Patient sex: M
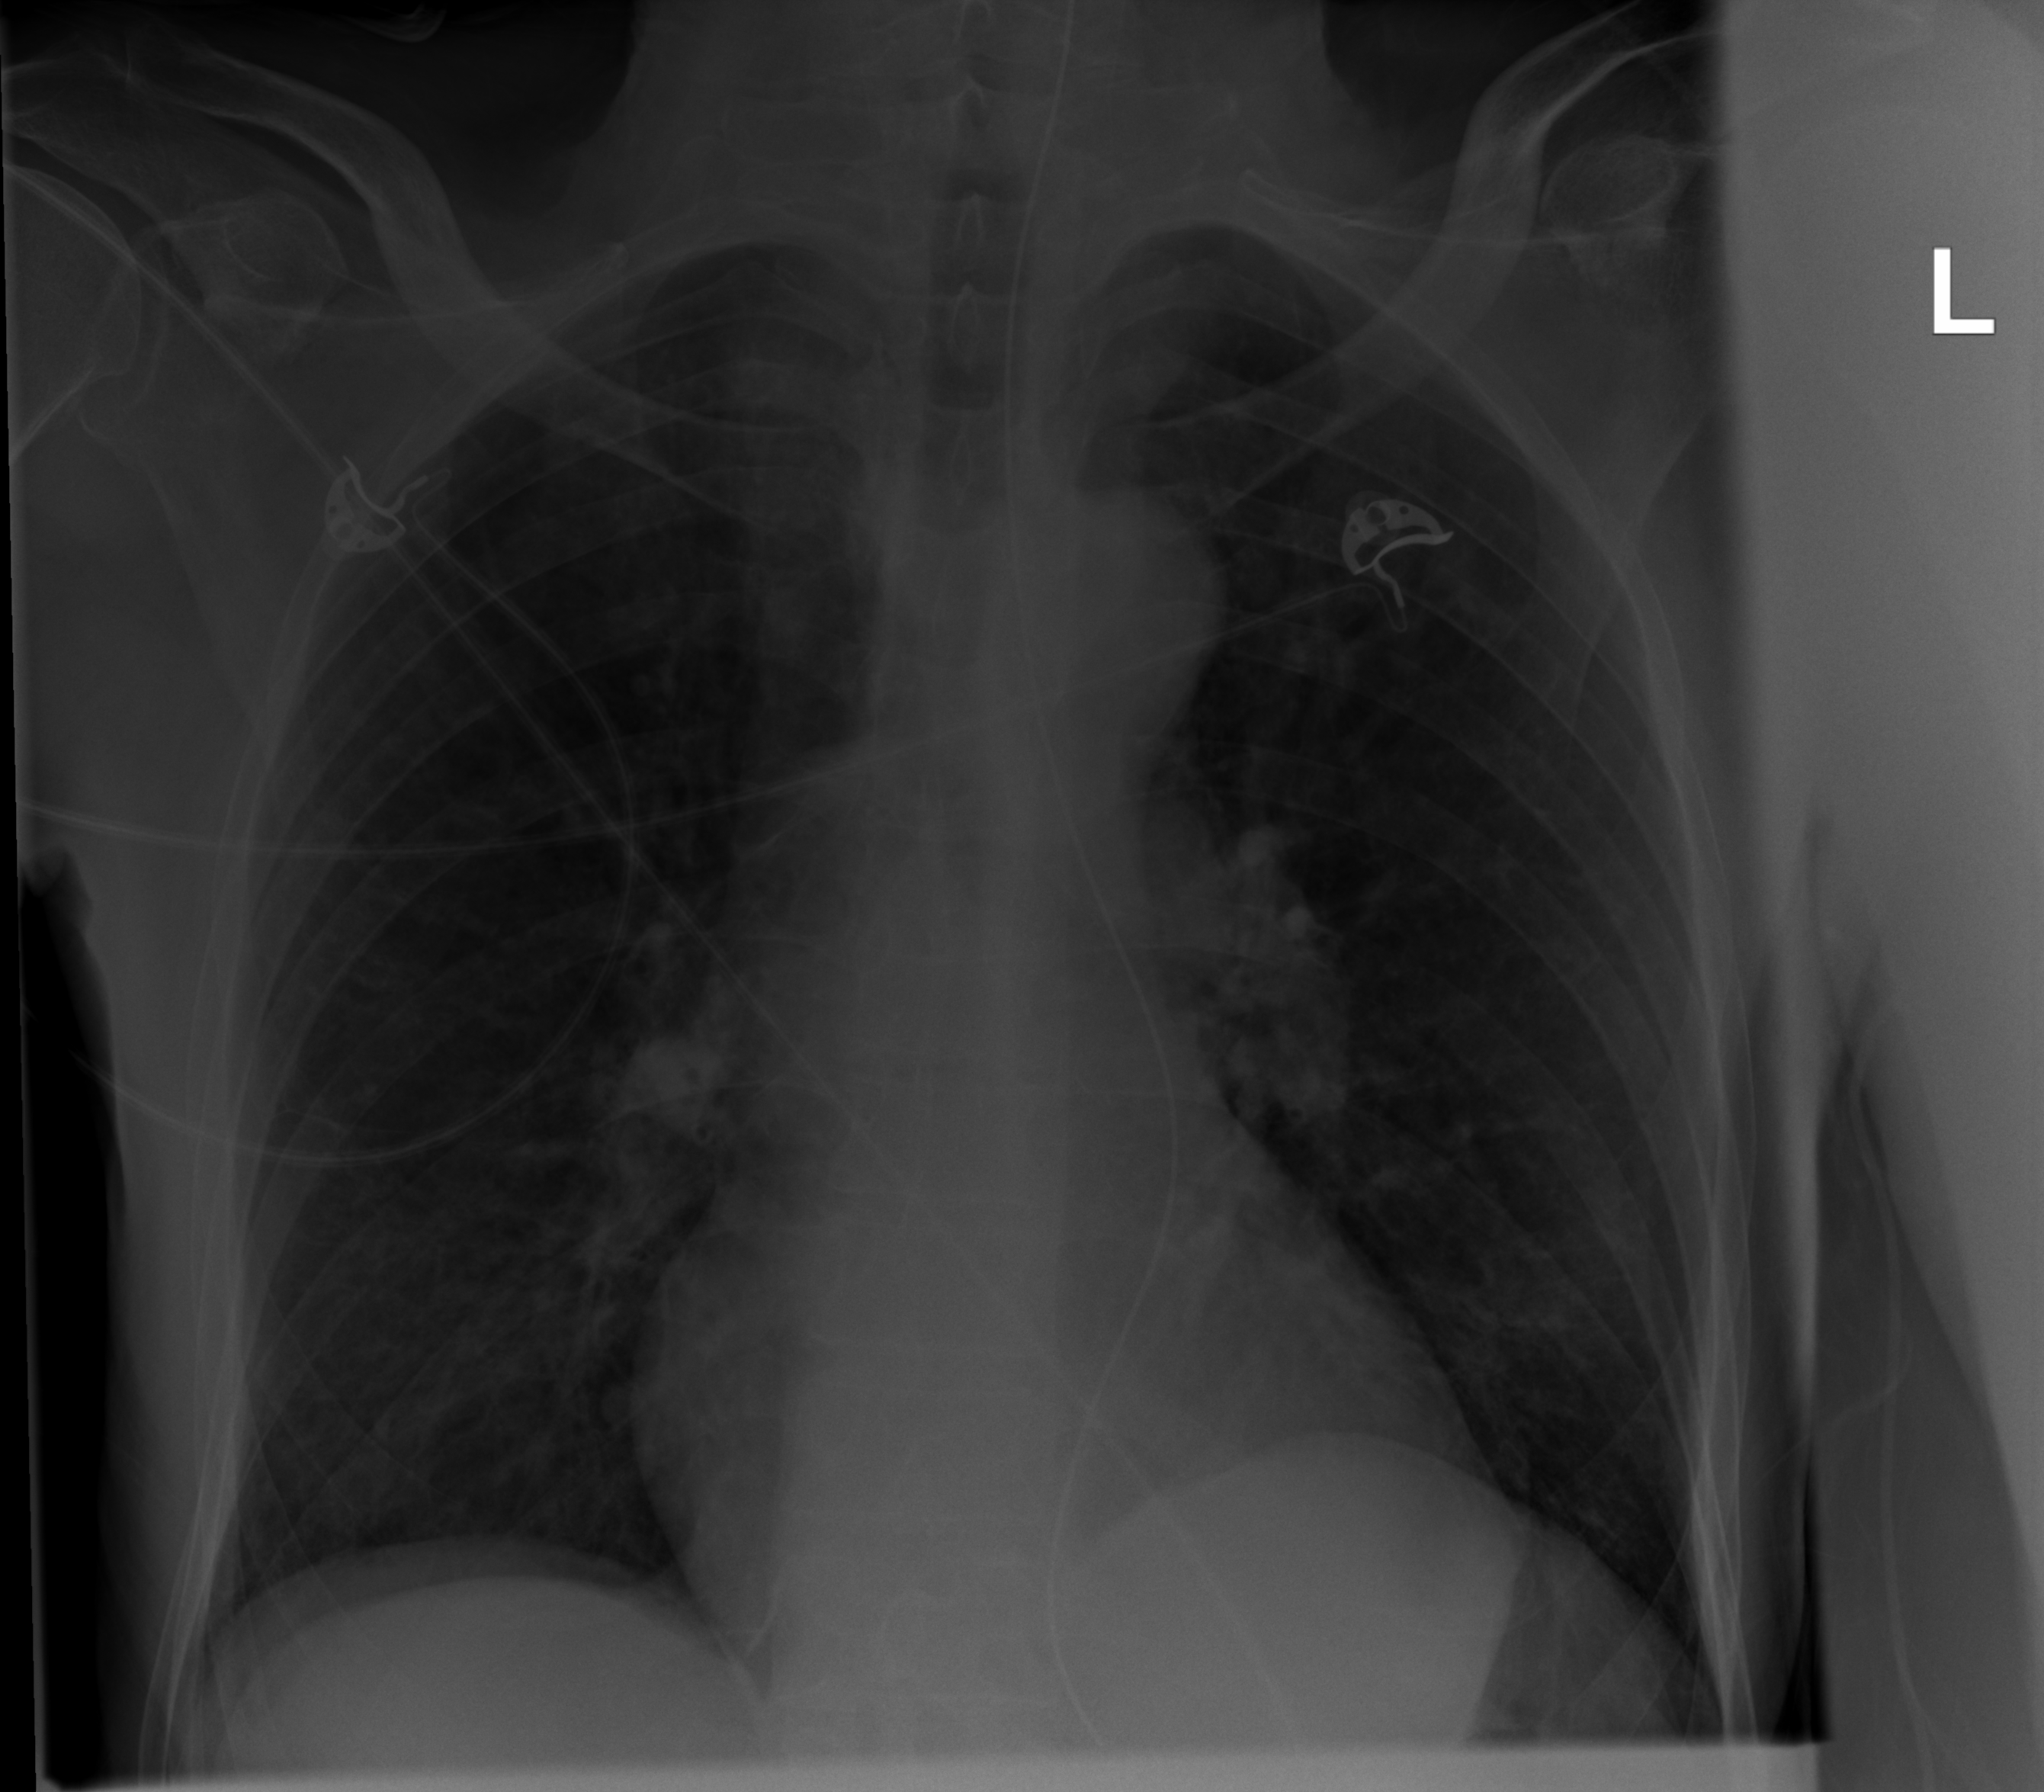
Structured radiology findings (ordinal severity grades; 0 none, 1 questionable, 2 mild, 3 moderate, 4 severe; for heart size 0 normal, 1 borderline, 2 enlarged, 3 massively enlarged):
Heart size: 0
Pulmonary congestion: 0
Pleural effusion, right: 0
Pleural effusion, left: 0
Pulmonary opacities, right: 1
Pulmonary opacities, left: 1
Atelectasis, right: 0
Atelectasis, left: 0